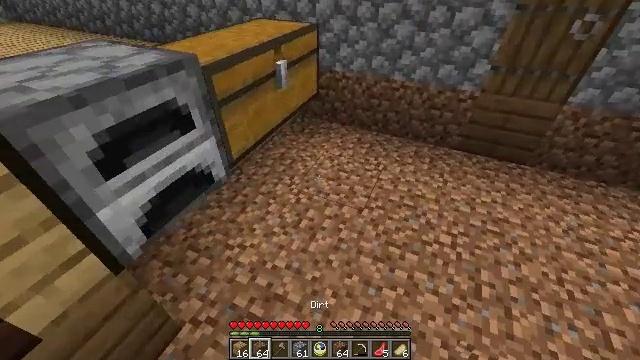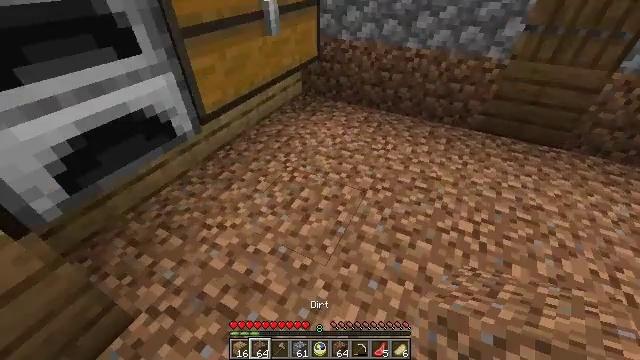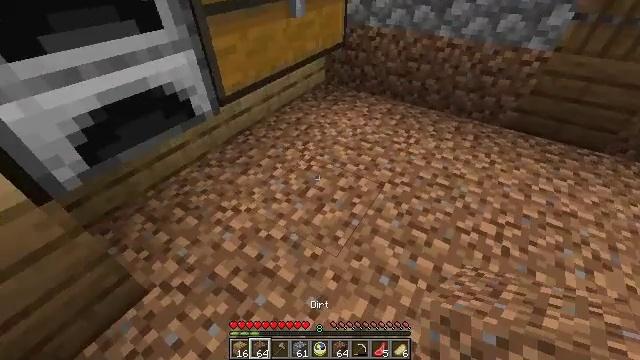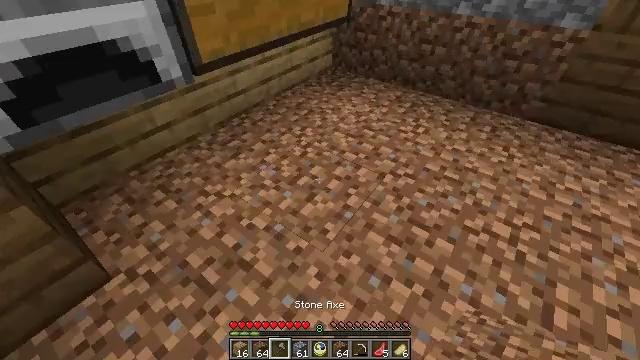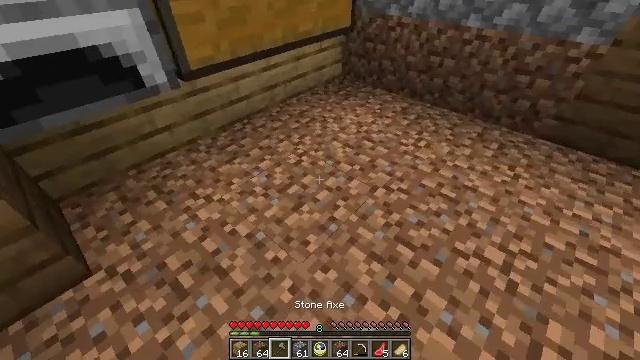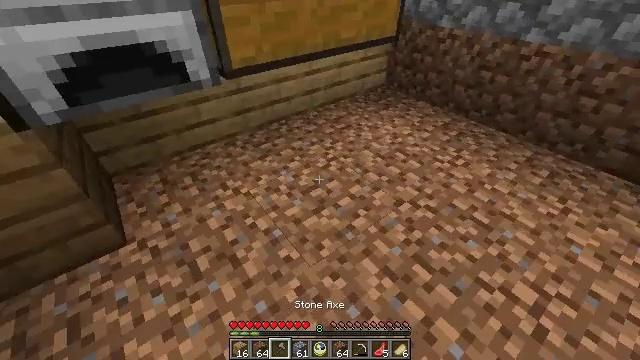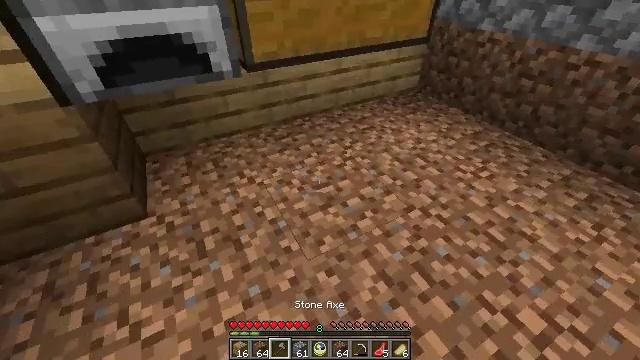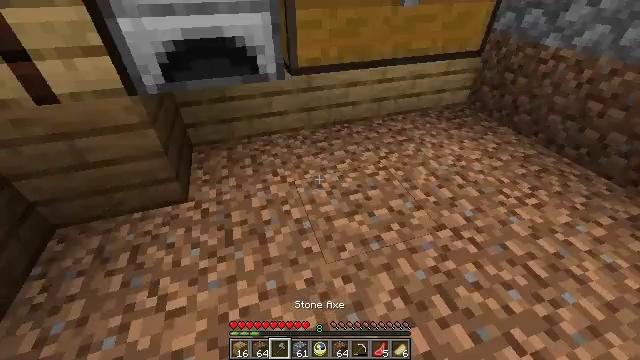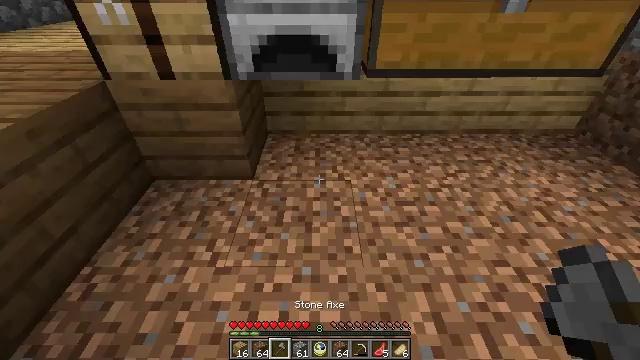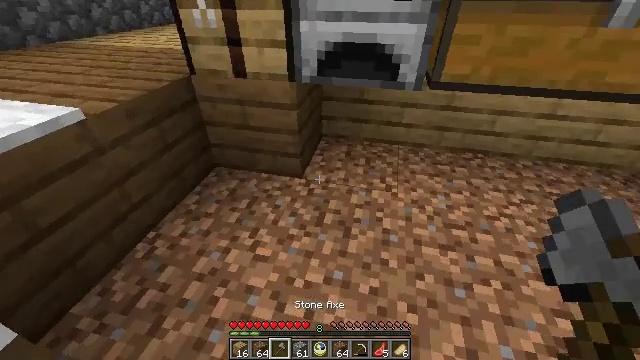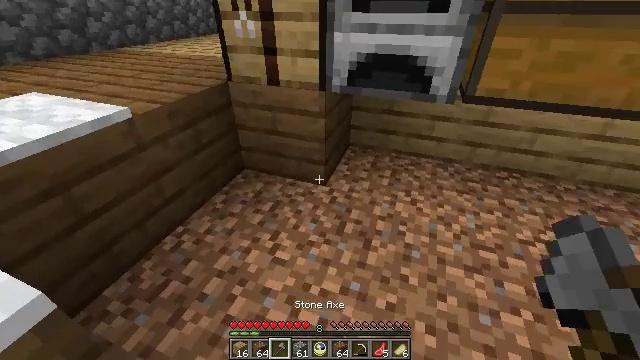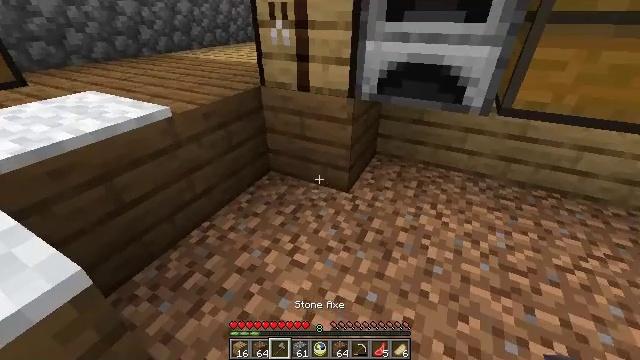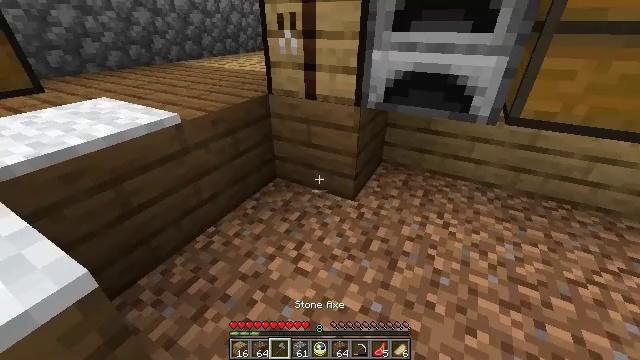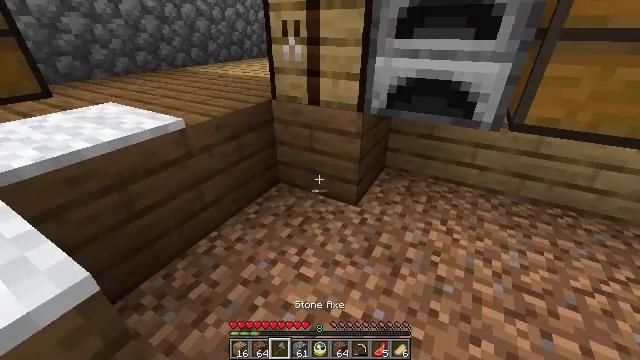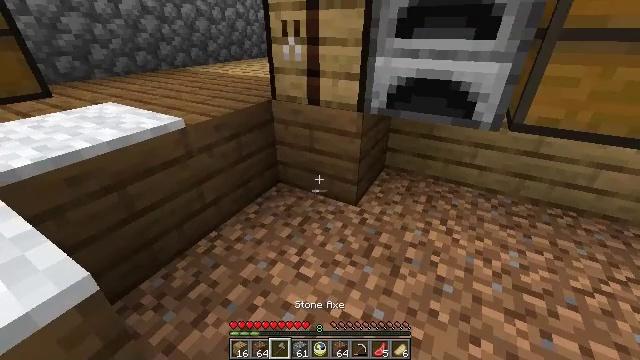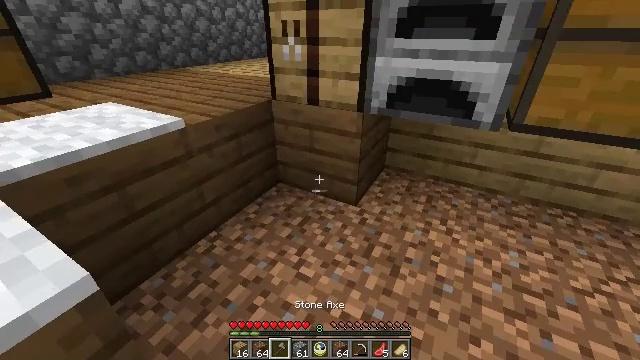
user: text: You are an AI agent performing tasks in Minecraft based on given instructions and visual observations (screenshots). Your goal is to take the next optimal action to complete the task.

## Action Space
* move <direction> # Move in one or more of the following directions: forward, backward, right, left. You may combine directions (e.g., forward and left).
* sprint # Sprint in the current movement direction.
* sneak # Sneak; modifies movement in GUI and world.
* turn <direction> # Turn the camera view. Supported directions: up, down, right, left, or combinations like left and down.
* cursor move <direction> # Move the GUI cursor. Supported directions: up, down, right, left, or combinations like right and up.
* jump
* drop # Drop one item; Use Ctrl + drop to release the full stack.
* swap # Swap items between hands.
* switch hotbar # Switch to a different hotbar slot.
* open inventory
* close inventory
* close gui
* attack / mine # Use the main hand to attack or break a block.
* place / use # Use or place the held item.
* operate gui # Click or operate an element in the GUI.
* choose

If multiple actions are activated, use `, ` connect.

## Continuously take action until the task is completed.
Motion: motion action
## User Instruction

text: Harvest spruce planks for building.
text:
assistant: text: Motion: move right, turn left
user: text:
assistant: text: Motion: move right, turn left and down
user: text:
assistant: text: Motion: move right, turn left
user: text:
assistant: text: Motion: move right, turn left and up
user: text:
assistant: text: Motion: move right, turn left and up
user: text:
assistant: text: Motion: turn left
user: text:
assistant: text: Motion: turn left and up
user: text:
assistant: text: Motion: turn left
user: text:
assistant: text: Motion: turn left and up
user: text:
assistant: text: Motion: turn left and up
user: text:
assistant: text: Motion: turn left and up
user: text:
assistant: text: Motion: turn left and up
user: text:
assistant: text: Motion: turn up
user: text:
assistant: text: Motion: no_op
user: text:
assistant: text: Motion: no_op
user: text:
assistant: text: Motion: no_op
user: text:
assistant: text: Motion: no_op
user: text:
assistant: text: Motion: no_op
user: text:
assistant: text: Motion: no_op
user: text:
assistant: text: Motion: no_op
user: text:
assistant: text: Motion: attack / mine
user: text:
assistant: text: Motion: attack / mine
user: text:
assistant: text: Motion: attack / mine
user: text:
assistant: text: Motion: attack / mine
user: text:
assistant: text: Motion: attack / mine
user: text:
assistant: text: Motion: attack / mine
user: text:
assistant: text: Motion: attack / mine
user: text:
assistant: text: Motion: attack / mine
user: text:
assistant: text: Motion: attack / mine
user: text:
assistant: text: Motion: attack / mine